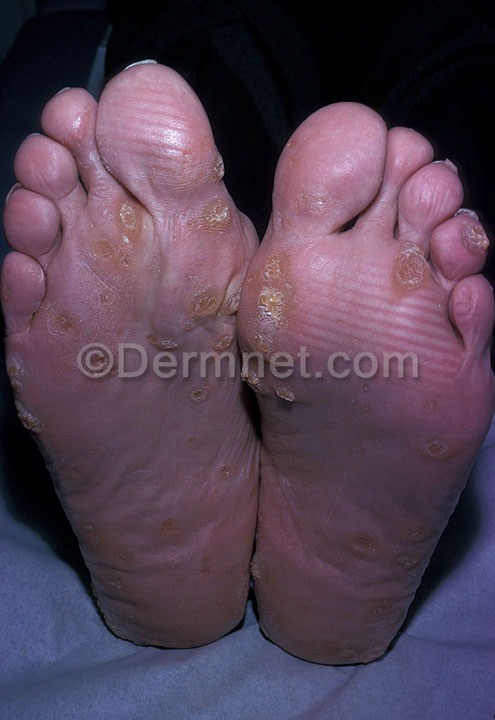
Disease: Actinic Keratosis Basal Cell Carcinoma and other Malignant Lesions